Question: How can I force the image and video to fit inside the div without changing aspect ratio?

This is the html that gets rendered and I am using bootstrap to keep my website responsive.
'''
<div id="micropost-208">
<div class ="jumbotron" style="background-color: #FFF; max-width: 100%; background-repeat:no-repeat;background-size:cover;background-position:center;border-top-left-radius:0px;border-top-right-radius:0px;">
<div class="row paddingleft paddingright" style="padding-left:0;padding-right:0">
<div class="col-md-12 wordwrap">
<p><p style="text-align: center;"><strong>Hello everybody</strong></p><p>A topic that I discussed within 45 seconds . I want to tell you now about it . As it deserves more time . The topic was '' One individual can have a great impact on a group or community . Select one person, explain how this person has affected the others in the community .</p><p>My husband , the doctor who had to work for two years in a village far away near Turkey , had a great impact on the people living there . Those people didn't use to send the girls to school . Moreover by age 11-12 girls there should be prepared to get married . So you can imagine a wife , house wife and a mother at age eleven or twelve . But Safa , my husband ,succeeded to stop this phenomena . It took him time to convince people there to let the girls attending schools and continue studying at university . Safa was able to change that community .</p><blockquote> I don't forget that scene in 2003, while I was looking out of the window I saw many girls wearing their beautiful blue uniform with their school bags on their backs .</blockquote><p> So people there greatly affected by the doctor who lived with them for two years 2002- 2003 . At that time , People in this village started to buy satellites which was forbidden and they started to use technology and see the world inside their homes.</p><p><img src="http://pixabay.com/get/b084a9b1131ffb76a9da/<PHONE>/vulture-708783_1280.jpg"></p><p><br></p></p>
</div>
</div>
</div>
</div>
'''
I do not have access to the content inside the '<div class="col-md-12 wordwrap">'
I only have access to these divs.
'''
<div id="micropost-208">
<div class ="jumbotron" style="background-color: #FFF; max-width: 100%; background-repeat:no-repeat;background-size:cover;background-position:center;border-top-left-radius:0px;border-top-right-radius:0px;">
<div class="row paddingleft paddingright" style="padding-left:0;padding-right:0">
<div class="col-md-12 wordwrap">
'''
I have tried setting 'max-width="100%"' style and 'img-responsive' class to all the above divs and it has no effect on the img tag.
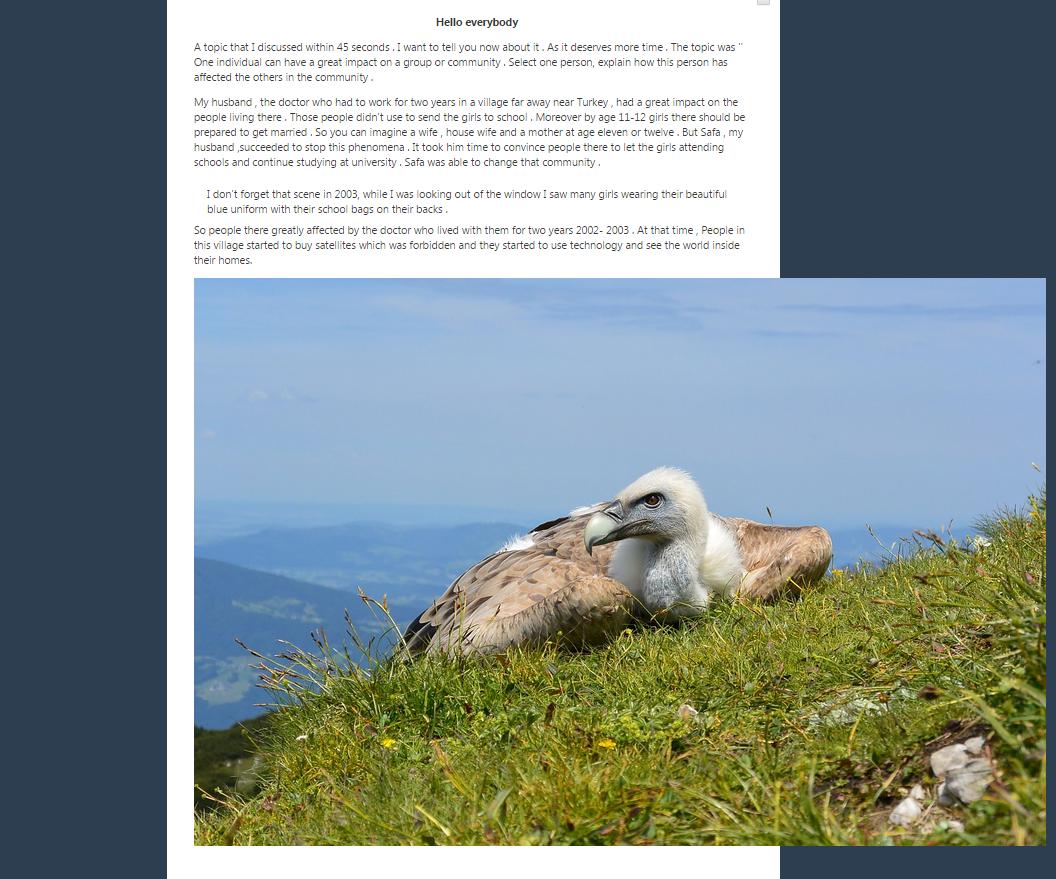
Answer: With Twitter Boottrap you can give the class 'img-responsive' please refer to <URL>
'''
<img src="image.jpg" class="img-responsive" />
'''
Or you can also do it with CSS 'max-width: 100%;'
'''
<img src="image.jpg" style="max-width: 100%;" />
'''
Or in your style sheet (suggestion by Useless Code in the comments)
'''
img {
max-width: 100%;
}
'''
If you don't define height it will maintain the aspect ratio.
'''
$(function () {
$('img').addClass('img-responsive');
});
'''
this will add the class img-responsive to all the images